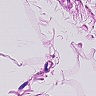
Metastatic tissue present: no